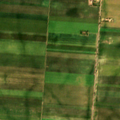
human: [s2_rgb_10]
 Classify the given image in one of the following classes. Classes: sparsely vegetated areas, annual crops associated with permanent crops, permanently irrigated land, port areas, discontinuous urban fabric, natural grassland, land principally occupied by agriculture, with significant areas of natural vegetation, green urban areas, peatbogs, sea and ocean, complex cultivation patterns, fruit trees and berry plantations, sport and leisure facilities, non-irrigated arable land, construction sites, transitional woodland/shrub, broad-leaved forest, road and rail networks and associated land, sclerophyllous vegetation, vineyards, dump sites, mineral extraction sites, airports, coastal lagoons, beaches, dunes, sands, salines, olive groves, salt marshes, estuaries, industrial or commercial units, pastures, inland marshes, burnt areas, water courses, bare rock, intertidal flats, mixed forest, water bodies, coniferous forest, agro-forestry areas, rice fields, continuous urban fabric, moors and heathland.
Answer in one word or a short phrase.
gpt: non-irrigated arable land